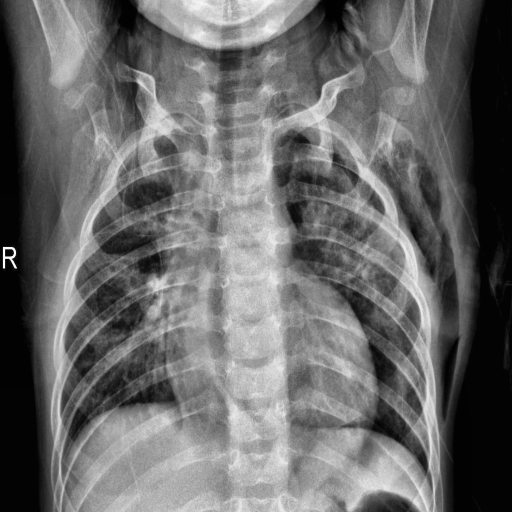
Finding: PNEUMONIA